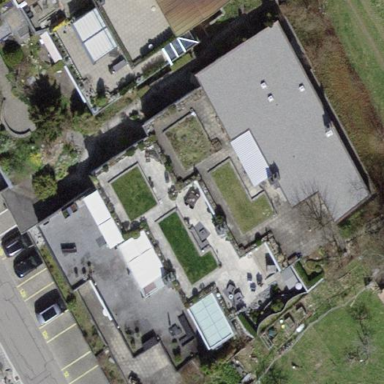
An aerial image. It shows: Terrace building.